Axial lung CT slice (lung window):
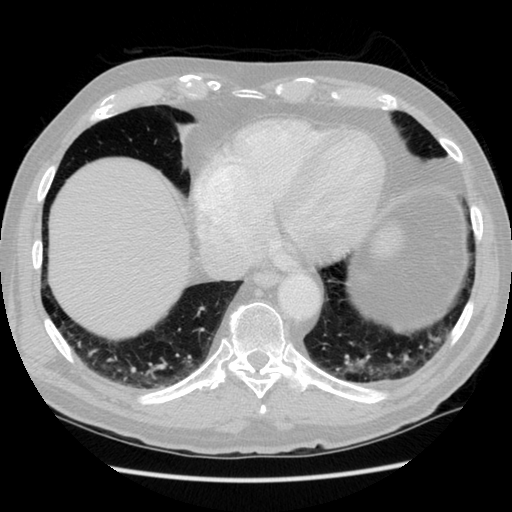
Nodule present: no